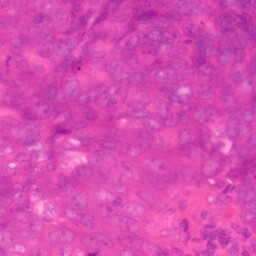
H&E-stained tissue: Colon